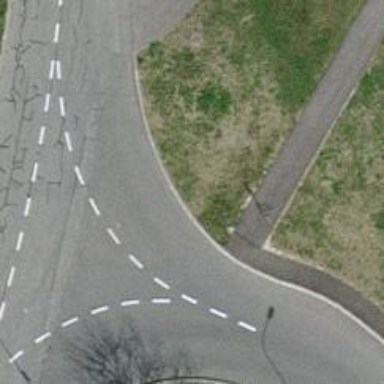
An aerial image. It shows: Asphalt footway.